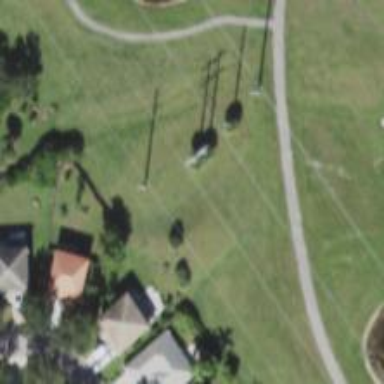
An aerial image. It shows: Power pole.